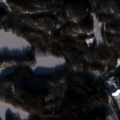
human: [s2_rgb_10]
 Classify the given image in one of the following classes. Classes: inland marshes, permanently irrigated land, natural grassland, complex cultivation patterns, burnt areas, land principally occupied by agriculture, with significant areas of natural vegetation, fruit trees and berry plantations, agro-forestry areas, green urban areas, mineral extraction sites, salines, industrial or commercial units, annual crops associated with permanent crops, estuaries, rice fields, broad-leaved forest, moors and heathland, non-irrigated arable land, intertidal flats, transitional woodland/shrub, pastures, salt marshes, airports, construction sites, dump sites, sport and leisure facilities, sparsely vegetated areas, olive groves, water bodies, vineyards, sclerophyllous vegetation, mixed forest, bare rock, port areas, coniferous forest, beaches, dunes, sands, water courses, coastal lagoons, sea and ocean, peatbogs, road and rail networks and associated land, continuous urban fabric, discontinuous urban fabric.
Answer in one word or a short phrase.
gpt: coniferous forest, mixed forest, water bodies